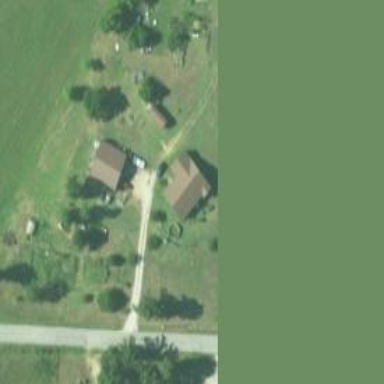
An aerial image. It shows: Driveway.